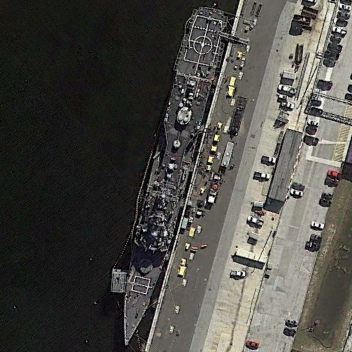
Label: cruiser